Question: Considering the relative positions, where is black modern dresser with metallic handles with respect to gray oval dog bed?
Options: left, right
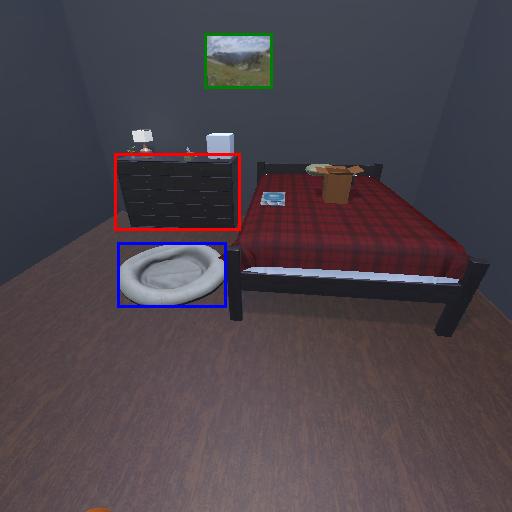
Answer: left